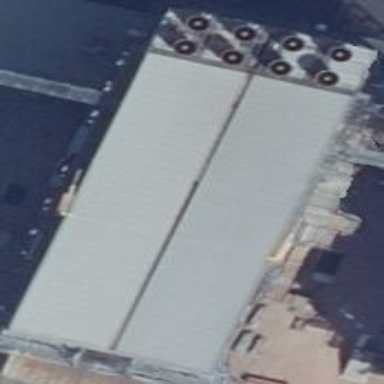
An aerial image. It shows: Part of building.